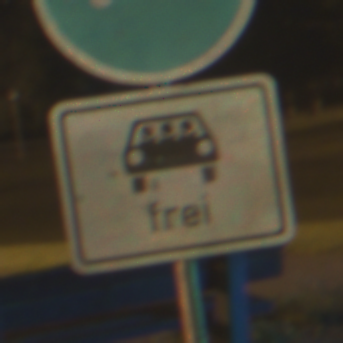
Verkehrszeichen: MehrfachbesetzePersonenkraftwagenFrei
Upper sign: Busssonderstreifen
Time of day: Night
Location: Outdoor (Urban)
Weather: PartlyCloudy
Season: NotSpecified
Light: Artificial